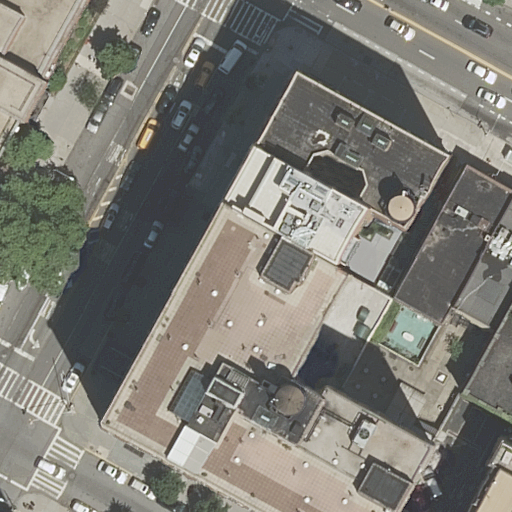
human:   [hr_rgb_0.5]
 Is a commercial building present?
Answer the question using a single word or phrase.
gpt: no

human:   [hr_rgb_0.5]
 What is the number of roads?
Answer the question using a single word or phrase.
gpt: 5

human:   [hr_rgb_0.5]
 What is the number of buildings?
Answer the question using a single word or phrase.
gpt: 8

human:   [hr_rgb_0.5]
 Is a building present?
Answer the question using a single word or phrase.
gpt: yes

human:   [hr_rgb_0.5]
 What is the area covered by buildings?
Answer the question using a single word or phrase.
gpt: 4136m2

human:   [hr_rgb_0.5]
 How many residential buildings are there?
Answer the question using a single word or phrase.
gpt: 7

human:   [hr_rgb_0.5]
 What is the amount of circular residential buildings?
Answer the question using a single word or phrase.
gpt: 0

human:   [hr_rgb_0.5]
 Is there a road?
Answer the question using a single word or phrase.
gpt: yes

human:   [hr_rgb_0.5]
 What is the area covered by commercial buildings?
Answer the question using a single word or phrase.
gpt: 0m2

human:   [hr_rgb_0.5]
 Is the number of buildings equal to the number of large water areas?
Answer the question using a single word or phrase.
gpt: no

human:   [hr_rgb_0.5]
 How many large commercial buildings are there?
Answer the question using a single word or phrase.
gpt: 0

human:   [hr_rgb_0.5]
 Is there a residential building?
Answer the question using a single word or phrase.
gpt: yes

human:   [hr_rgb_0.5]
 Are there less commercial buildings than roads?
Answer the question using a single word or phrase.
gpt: yes

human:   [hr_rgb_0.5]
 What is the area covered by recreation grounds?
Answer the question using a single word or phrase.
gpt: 0m2

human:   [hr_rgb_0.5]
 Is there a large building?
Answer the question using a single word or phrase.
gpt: yes

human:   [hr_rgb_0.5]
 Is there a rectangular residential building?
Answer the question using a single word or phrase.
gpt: yes

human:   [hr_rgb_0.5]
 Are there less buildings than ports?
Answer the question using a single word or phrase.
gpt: no

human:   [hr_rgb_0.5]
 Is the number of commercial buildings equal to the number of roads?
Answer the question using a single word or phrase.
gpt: no

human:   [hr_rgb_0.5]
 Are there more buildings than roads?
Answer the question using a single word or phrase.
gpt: yes

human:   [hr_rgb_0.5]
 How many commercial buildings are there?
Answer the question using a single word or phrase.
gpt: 0

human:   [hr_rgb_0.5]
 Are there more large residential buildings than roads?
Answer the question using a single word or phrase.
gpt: no

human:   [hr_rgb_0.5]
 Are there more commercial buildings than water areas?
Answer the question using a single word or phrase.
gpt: no

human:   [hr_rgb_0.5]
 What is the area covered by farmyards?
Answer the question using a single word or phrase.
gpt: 0m2

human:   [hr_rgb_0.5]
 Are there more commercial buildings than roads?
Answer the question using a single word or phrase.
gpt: no

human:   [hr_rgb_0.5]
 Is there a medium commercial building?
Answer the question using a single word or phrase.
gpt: no

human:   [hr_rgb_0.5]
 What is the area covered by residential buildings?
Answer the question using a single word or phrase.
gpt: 3863m2

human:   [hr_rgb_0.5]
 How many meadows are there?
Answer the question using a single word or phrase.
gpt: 0

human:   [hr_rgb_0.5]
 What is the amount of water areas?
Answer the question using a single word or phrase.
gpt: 0

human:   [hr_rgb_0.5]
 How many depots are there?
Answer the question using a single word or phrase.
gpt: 0

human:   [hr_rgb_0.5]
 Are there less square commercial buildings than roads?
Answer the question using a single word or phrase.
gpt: yes

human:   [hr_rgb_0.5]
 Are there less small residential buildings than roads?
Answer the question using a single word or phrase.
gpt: yes

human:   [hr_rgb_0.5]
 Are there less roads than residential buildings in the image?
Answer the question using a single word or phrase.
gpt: yes

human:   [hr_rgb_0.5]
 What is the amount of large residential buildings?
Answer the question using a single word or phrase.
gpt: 2

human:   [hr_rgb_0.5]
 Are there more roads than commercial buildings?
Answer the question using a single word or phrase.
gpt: yes

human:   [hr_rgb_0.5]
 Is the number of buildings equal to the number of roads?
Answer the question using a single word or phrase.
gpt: no

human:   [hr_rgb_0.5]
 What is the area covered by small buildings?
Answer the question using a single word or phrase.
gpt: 80m2

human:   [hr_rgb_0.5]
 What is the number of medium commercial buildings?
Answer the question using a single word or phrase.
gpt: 0

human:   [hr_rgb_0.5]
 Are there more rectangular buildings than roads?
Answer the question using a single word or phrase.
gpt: no

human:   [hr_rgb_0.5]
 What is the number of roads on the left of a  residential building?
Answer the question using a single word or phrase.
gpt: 5

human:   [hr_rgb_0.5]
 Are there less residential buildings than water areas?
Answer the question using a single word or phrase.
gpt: no

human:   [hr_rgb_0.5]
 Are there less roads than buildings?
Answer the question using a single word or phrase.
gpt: yes

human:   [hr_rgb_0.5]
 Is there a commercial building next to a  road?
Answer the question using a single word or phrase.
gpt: no

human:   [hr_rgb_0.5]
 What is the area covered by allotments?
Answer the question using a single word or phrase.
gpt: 0m2

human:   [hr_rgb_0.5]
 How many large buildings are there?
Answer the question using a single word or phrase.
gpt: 2

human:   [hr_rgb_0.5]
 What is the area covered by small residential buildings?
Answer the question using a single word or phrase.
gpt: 80m2

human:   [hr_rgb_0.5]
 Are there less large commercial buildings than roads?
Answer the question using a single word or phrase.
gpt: yes

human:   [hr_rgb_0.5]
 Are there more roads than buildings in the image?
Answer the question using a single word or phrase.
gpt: no

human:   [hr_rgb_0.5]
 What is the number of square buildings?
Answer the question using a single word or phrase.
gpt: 0

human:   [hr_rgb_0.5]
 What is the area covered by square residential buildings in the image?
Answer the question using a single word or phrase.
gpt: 0m2

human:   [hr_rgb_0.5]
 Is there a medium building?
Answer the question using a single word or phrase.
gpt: yes

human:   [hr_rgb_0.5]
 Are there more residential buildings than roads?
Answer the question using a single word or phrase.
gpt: yes

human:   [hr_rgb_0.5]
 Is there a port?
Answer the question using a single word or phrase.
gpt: no

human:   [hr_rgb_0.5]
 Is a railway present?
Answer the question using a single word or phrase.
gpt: no

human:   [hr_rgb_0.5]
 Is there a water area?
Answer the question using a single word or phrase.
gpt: no

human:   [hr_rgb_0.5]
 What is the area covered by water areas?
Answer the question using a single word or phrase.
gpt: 0m2

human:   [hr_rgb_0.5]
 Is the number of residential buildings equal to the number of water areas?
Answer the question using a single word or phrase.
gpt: no

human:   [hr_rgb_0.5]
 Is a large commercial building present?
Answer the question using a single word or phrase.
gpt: no

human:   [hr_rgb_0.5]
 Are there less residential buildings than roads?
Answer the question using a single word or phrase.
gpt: no

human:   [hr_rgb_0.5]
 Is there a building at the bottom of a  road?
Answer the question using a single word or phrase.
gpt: yes

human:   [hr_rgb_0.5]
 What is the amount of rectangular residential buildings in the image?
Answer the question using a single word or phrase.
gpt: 4

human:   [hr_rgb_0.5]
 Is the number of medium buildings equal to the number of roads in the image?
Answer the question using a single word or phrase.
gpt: yes

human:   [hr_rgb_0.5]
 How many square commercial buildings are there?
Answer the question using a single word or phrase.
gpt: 0

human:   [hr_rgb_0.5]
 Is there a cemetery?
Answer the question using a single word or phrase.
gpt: no

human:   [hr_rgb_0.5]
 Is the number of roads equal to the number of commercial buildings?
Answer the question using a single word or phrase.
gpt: no